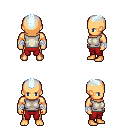
a pixel art fantasy rpg character, male body template, human, tanned skin, white sleeveless shirt, red pants, white cyan short mohawk hairstyle, white cloth bandages, four views (front, back, left, right), 2x2 character sprite sheet, small pixel art, hard edges, no anti-aliasing